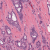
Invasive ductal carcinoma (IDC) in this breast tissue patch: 1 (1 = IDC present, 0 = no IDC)